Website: bh-photo
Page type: billing-address
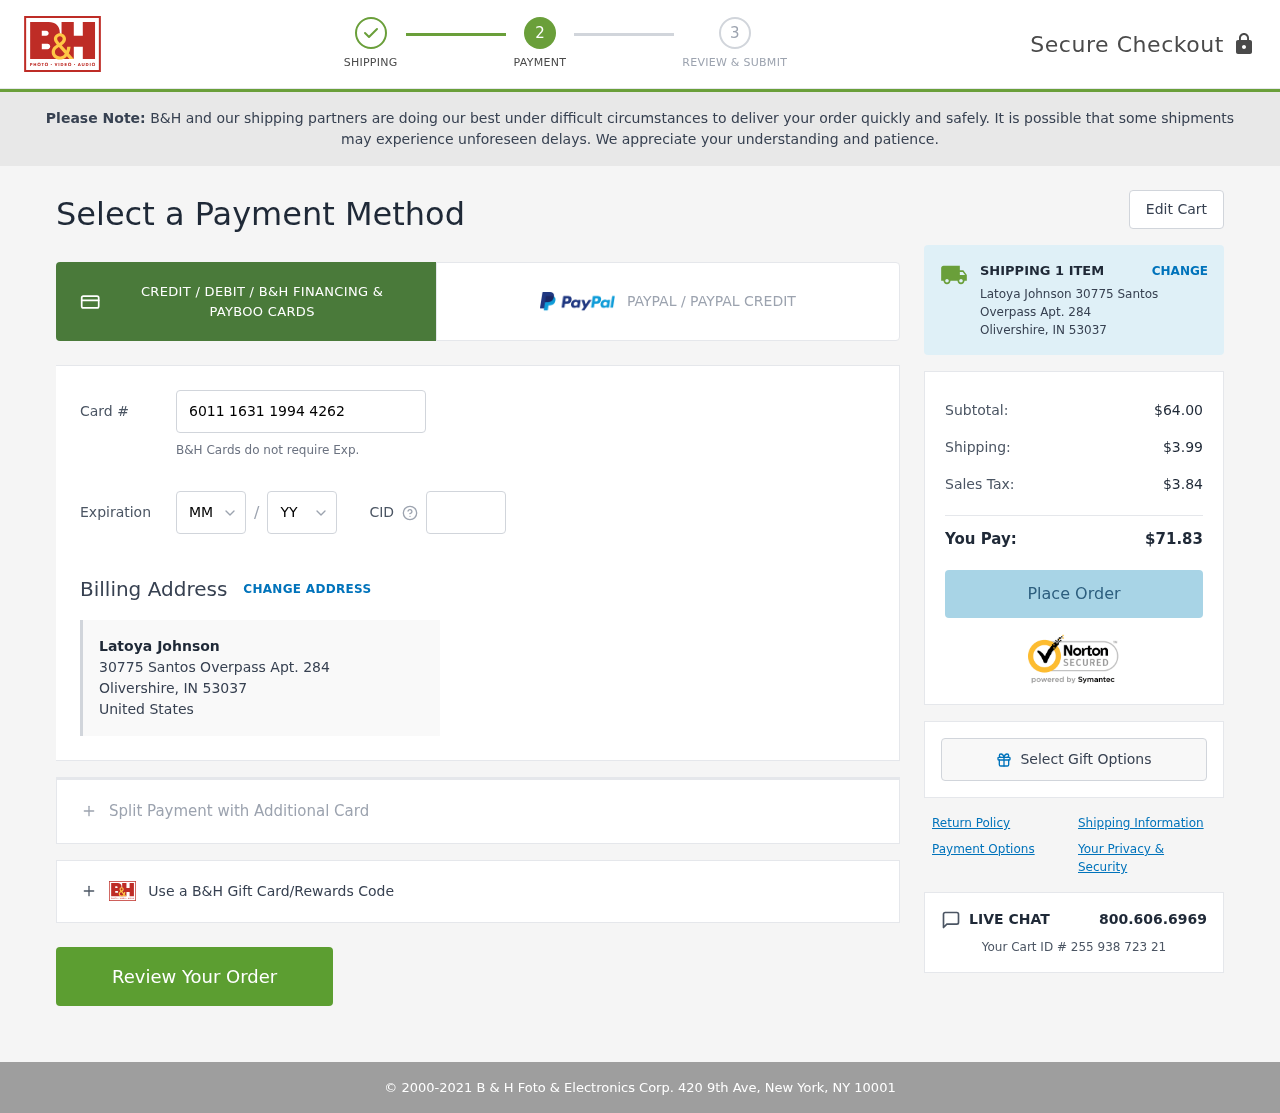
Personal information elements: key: PII_CARD_CVV
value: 551
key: PII_CARD_EXPIRY_MONTH
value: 05
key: PII_CARD_EXPIRY_YEAR
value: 26
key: PII_CARD_NUMBER
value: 6011 1631 1994 4262
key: PII_CITY
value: Olivershire
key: PII_COUNTRY
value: United States
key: PII_FULLNAME
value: Latoya Johnson
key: PII_POSTCODE
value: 53037
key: PII_STATE_ABBR
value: IN
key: PII_STREET
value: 30775 Santos Overpass Apt. 284
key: PII_FULLNAME2
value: Latoya Johnson
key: PII_CITY_STATE
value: Olivershire, IN
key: PII_POSTCODE_FULL
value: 53037
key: PII_POSTCODE_NUMERIC
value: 53037
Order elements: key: ORDER_NUM_ITEMS
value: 1
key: ORDER_SUBTOTAL
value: $64.00
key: ORDER_SHIPPING_COST
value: $3.99
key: ORDER_TAX
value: $3.84
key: ORDER_TOTAL
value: $71.83
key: ORDER_ID
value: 255 938 723 21